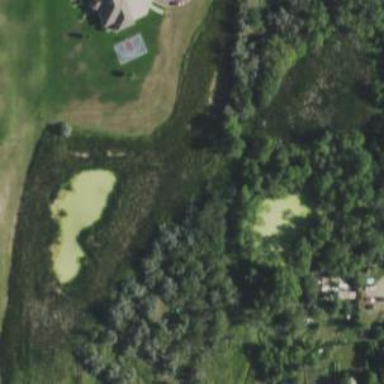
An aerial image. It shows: Scenic view of water hazard on golf course. The natural water feature adds beauty to the landscape.